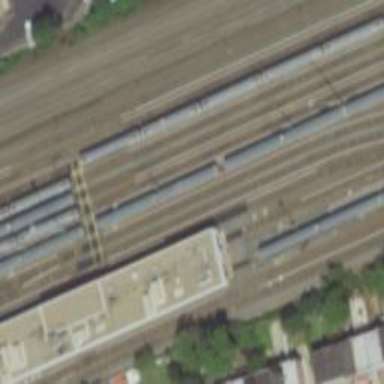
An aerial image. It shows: Railway yard with electrified rails. There is building passage tunnel.